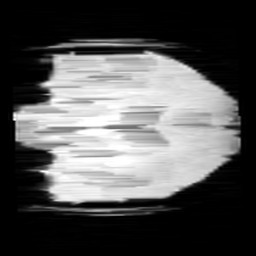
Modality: minIP
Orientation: coronal
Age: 14
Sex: female
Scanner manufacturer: siemens
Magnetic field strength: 3 T
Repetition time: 0.027 s
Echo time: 0.02 s